Question: I am making a Rails app, and am trying to achieve a particular functionality relating to Twitter's Bootstrap <URL>. Bear with me as I explain it.
I currently have the following view:

When each of these buttons is clicked, their data-toggle div is expanded. The view is set-up as follows:
'''
<button class="btn dropdown" data-toggle="collapse" data-target="#keys"><i class="icon-chevron-right"></i> Keys <span class="badge badge-info pull-right"><%= @app.keys.count %></span></button>
<button class="btn dropdown" data-toggle="collapse" data-target="#attrs"><i class="icon-chevron-right"></i> Attributes</button>
<button class="btn dropdown" data-toggle="collapse" data-target="#edit"><i class="icon-chevron-right"></i> Edit Details</button>
<div class="collapse indent" id="keys">
<!--content-->
</div>
<div class="collapse indent" id="attrs">
<!--content-->
</div>
<div class="collapse" id="edit">
<!--content-->
</div>
'''
I have them set-up like this, because I want the buttons side by side, in a row. If I move the buttons to be right above the view they expand/collapse, then the buttons stack on top of one another.
So, my end goal is to have the three buttons side-by-side and have them collapse and expand their respective sections. The current set-up works, however is a little awkward. For example, if someone expands the keys section and then expands the attributes section, they have to scroll below the keys section.
There are two possible solutions to this problem. One is that pressing one button causes the other 2 to collapse themselves. This would mean that at any given time, only one of these sections is expanded.
The better solution, I think would be to have it so that when keys is expanded, the buttons to the right move down to the bottom of the keys div, and when attributes is expanded, the edit details button moves to the bottom of that div. Is this possible? I have already tried to do it by letting the buttons stack on top of each other and changing their relative locations through css, but that didn't work because when one of the sections was expanded, the other buttons ended up in awkward spots in the middle of the expanded section.
Lastly, I would like to try to do this without the accordion style behavior as mentioned on twitter's bootstrap page, but if someone can convince me from a design standpoint that it is preferable, I would certainly reconsider.
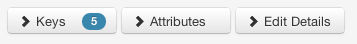
Answer: Using 'data-parent', first solution is to stick to the example selector architecture
'''
<div id="myGroup">
<button class="btn dropdown" data-toggle="collapse" data-target="#keys" data-parent="#myGroup"><i class="icon-chevron-right"></i> Keys <span class="badge badge-info pull-right">X</span></button>
<button class="btn dropdown" data-toggle="collapse" data-target="#attrs" data-parent="#myGroup"><i class="icon-chevron-right"></i> Attributes</button>
<button class="btn dropdown" data-toggle="collapse" data-target="#edit" data-parent="#myGroup"><i class="icon-chevron-right"></i> Edit Details</button>
<div class="accordion-group">
<div class="collapse indent" id="keys">
keys
</div>
<div class="collapse indent" id="attrs">
attrs
</div>
<div class="collapse" id="edit">
edit
</div>
</div>
</div>
'''
<URL>
Second solution is to bind on the events and hide the other collapsible elements yourself.
'''
var $myGroup = $('#myGroup');
$myGroup.on('show.bs.collapse','.collapse', function() {
$myGroup.find('.collapse.in').collapse('hide');
});
'''
<URL>
PS: the strange effect in the demos is caused by the 'min-height' set for the example, just ignore that.
---
Edit: changed the JS event from 'show' to 'show.bs.collapse' as specified in <URL>.